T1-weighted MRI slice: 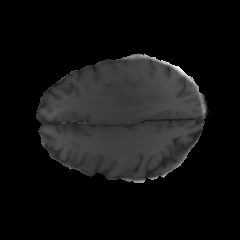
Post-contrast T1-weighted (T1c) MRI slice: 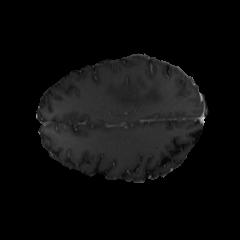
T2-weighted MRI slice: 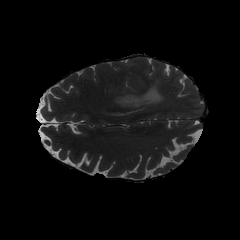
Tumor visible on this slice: yes